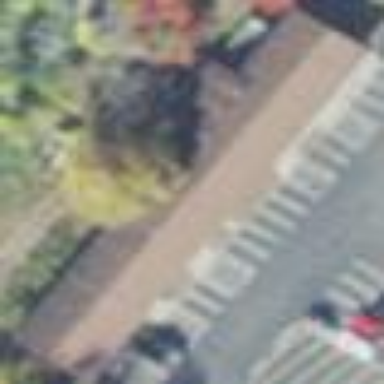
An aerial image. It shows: Commercial building.